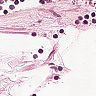
Metastatic tissue present: no